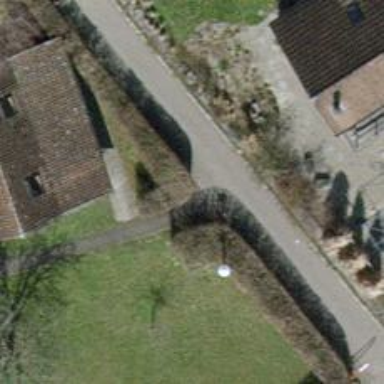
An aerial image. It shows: Hedge barrier.